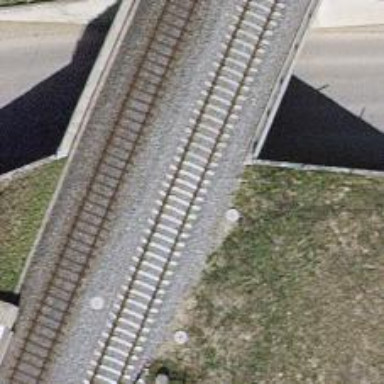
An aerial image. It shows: Bridge over electrified railway with contact line.